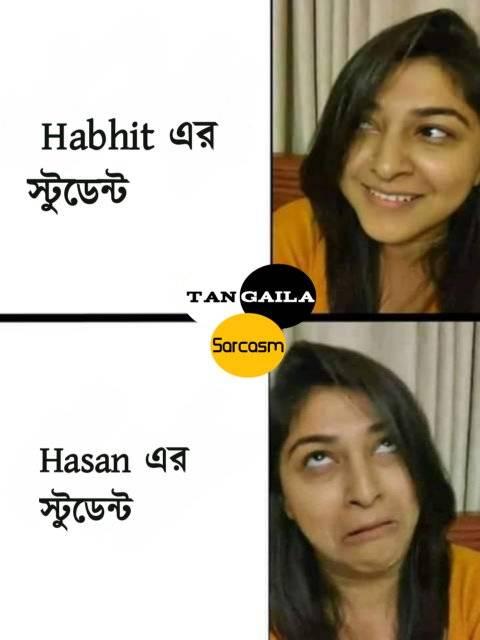
Caption: Habhit  এর স্টুডেন্ট  Hasan  এর স্টুডেন্ট
Label: non-hate